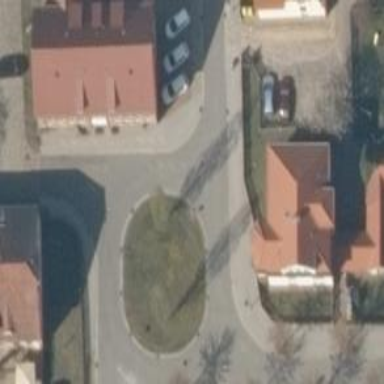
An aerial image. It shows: Residential road with asphalt surface and sidewalk on the left.